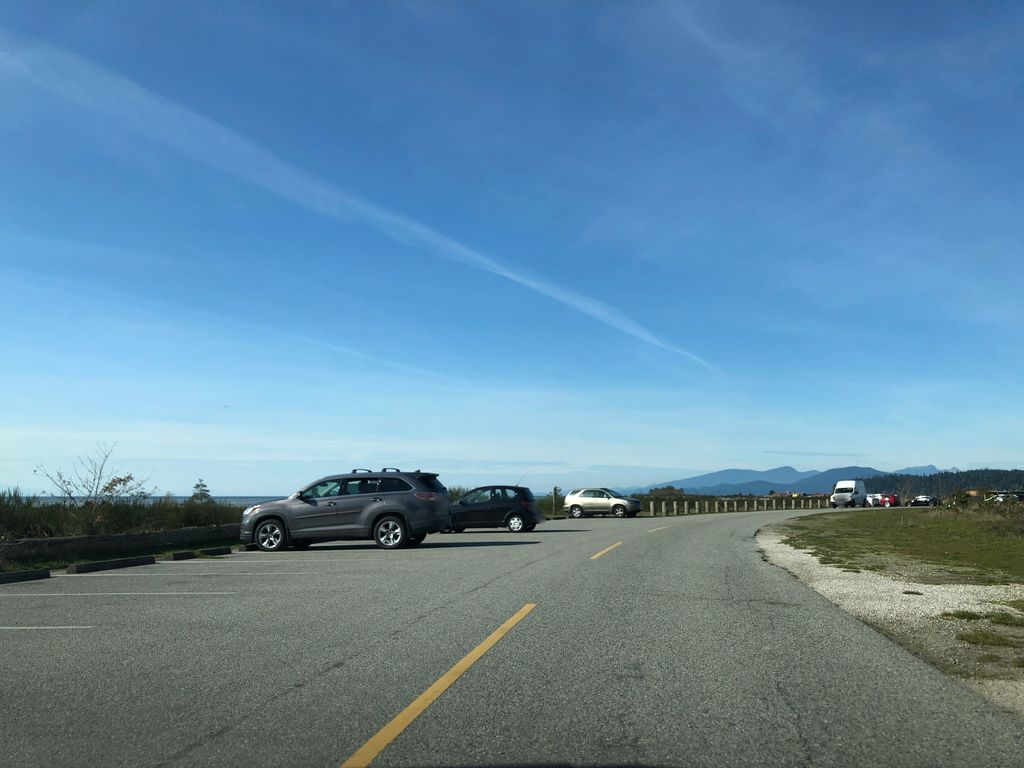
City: vancouver